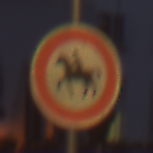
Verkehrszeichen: VerbotReiter
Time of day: Night
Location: Outdoor (Urban)
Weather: PartlyCloudy
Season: NotSpecified
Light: Artificial